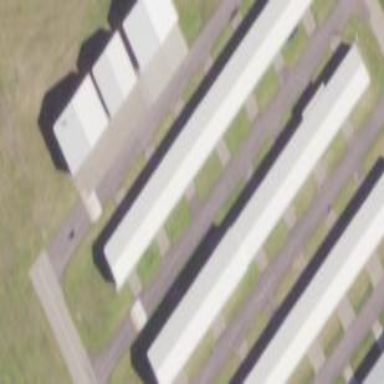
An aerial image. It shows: Hangar building located at airport.